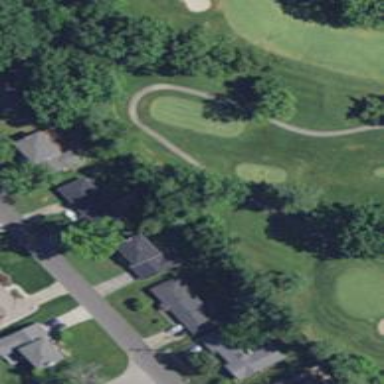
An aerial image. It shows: Service road used as golf cart path.